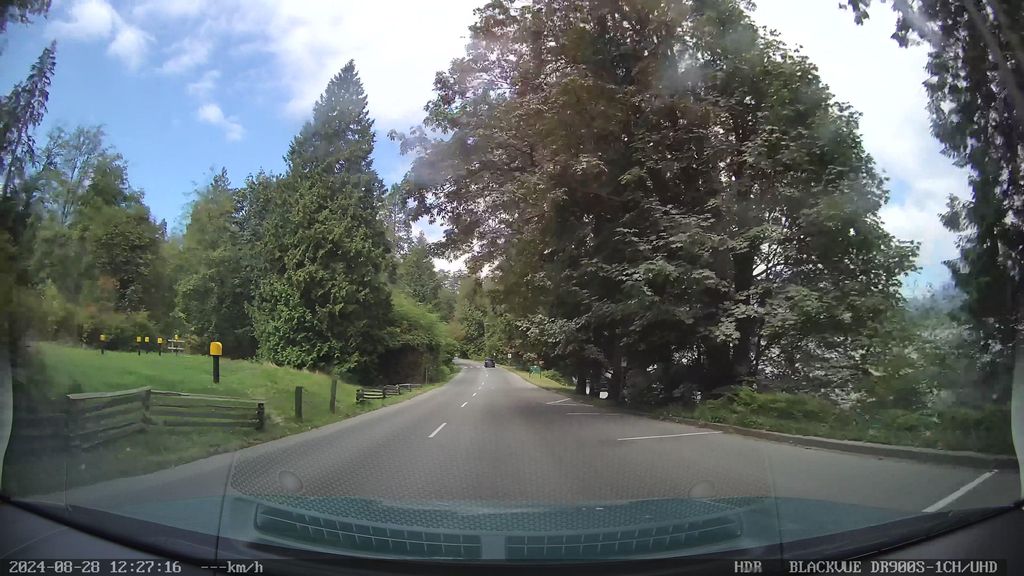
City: vancouver